Interaction volume radius: 10 \u00c5
Interaction volume height: 20 \u00c5
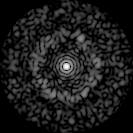
Disorder parameter: 0.8315